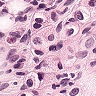
Metastatic tissue present: yes